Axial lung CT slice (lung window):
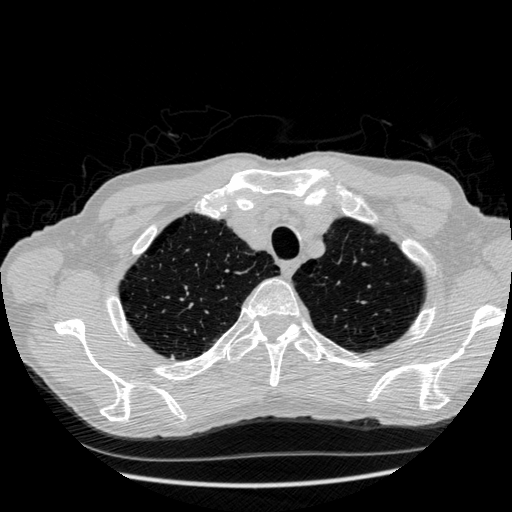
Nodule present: no